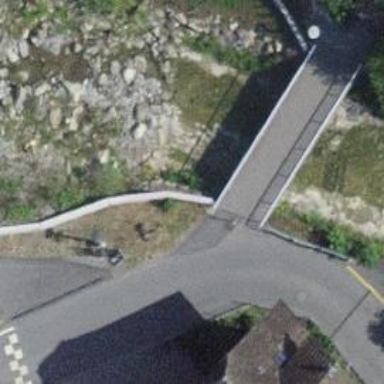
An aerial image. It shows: Bollard.